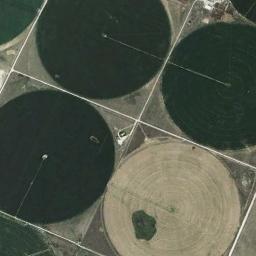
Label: circular_farmland